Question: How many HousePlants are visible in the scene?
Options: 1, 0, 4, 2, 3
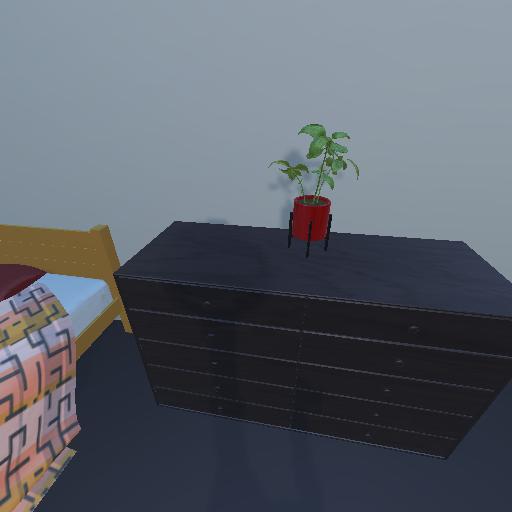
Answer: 1